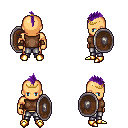
a pixel art fantasy rpg character, male body template, human, tanned skin, brown sleeveless shirt, metal pants, purple mohawk hairstyle, gold tiara, leather bracers, gold boots, shield, four views (front, back, left, right), 2x2 character sprite sheet, small pixel art, hard edges, no anti-aliasing